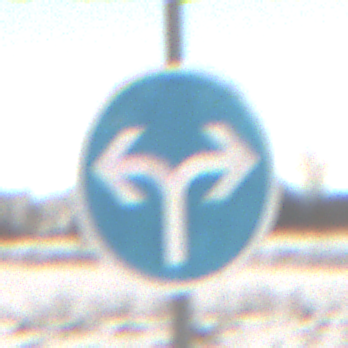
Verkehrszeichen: VorgeschriebeneFahrtrichtungRechtsOderLinks
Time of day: MorningAfternoon
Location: Outdoor (Nature)
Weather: Overcast
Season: Winter
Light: Natural